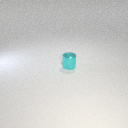
small cyan metal cylinder